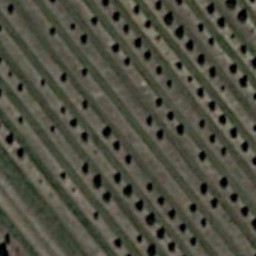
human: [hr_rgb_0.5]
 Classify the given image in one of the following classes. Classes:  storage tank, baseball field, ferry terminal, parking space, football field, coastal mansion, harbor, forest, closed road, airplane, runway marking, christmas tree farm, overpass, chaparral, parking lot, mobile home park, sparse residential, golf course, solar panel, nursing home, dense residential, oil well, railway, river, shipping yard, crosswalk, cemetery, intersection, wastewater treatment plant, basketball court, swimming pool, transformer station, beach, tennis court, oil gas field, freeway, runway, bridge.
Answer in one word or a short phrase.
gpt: christmas tree farm